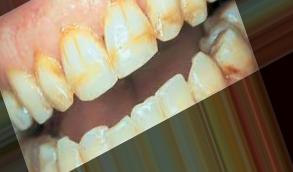
Condition: Tooth Discoloration